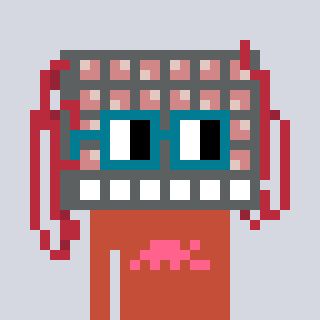
a pixel art character with square dark green glasses, a turing-shaped head and a rust-colored body on a cool background